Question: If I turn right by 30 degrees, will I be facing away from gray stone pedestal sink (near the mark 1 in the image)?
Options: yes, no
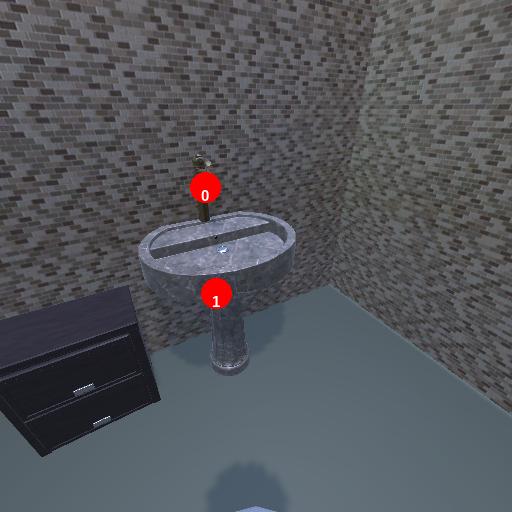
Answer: yes